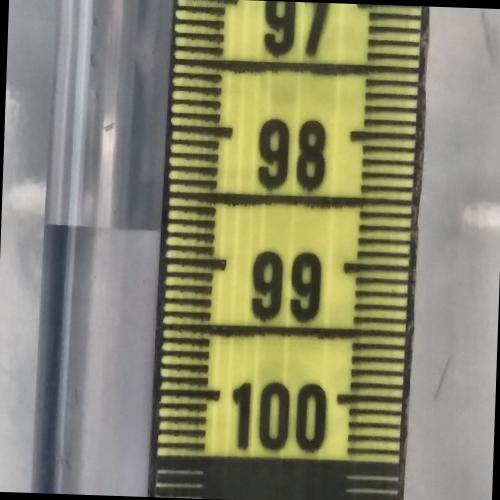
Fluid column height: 98.8 cm